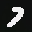
Label: 7